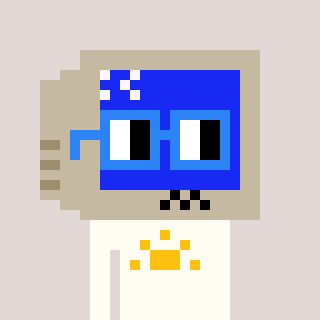
a pixel art character with square blue glasses, a old monitor-shaped head and a grayscale-colored body on a warm background